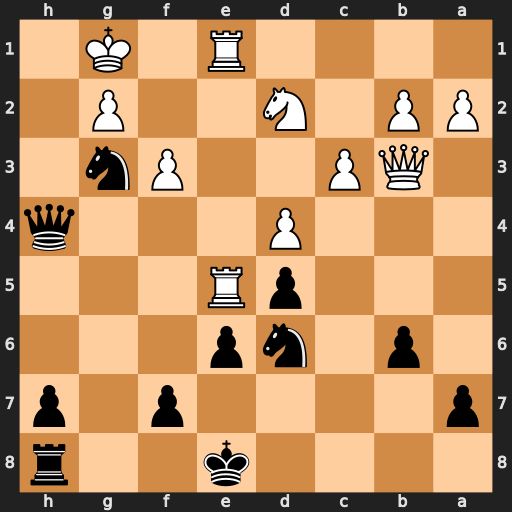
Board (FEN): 4k2r/p4p1p/1p1np3/3pR3/3P3q/1QP2Pn1/PP1N2P1/4R1K1
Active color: b
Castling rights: k
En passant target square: -
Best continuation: Rg8 Nf1 Qh1+